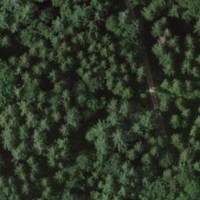
EUNIS habitat code: 44
Species observed at this site:
Milvus milvus